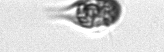
Label: Mesodinium